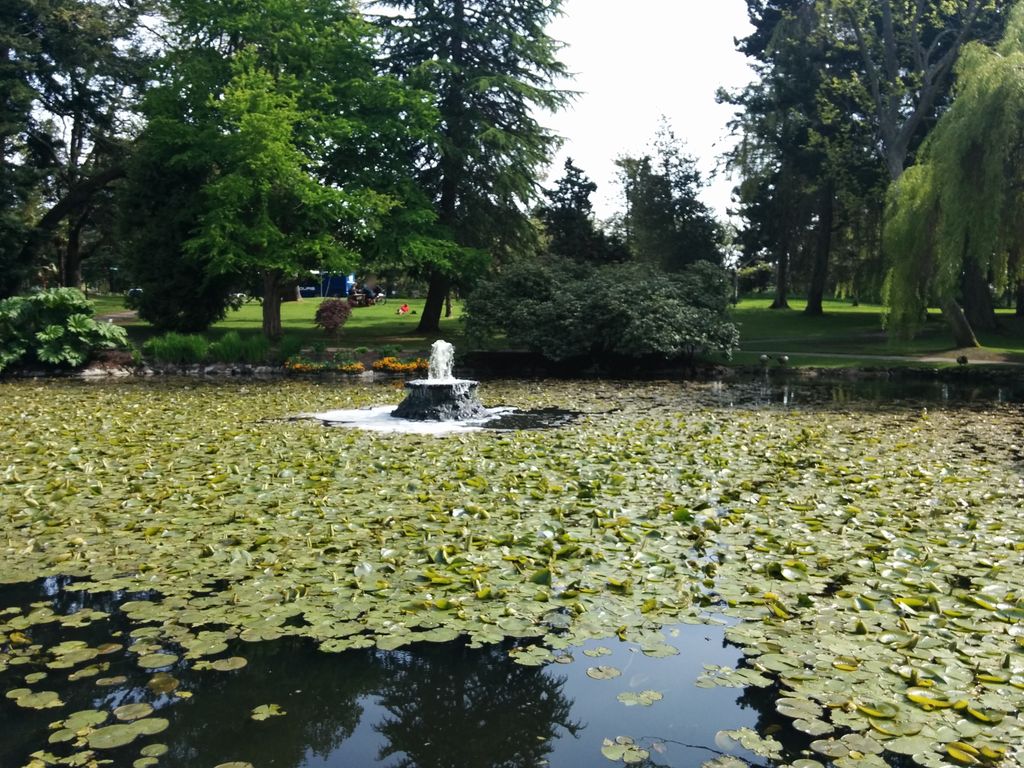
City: victoria